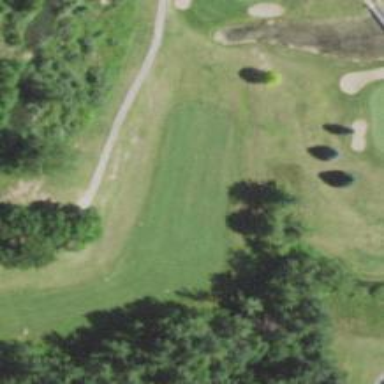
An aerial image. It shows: Golf hole.